Field crop: tomato
Growth stage: 1
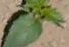
Species: solanum